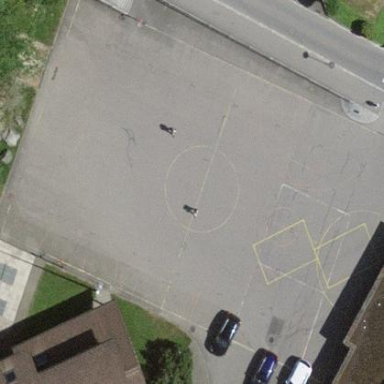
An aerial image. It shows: Asphalt pitch for leisure activities.